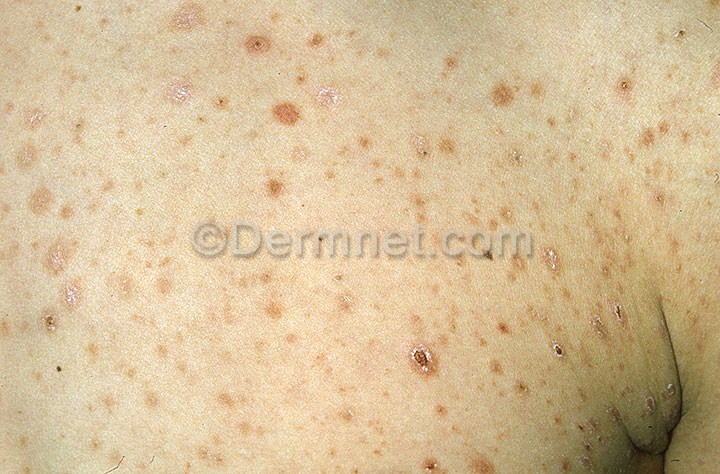
Disease: Psoriasis pictures Lichen Planus and related diseases